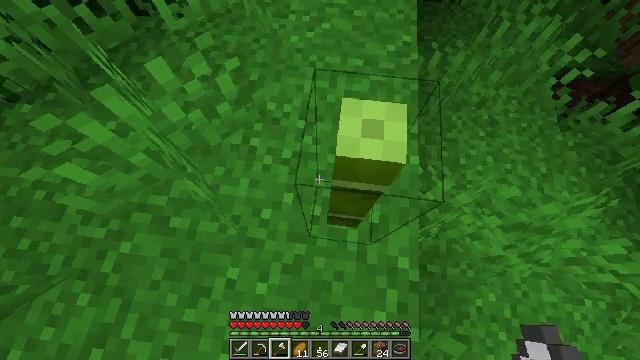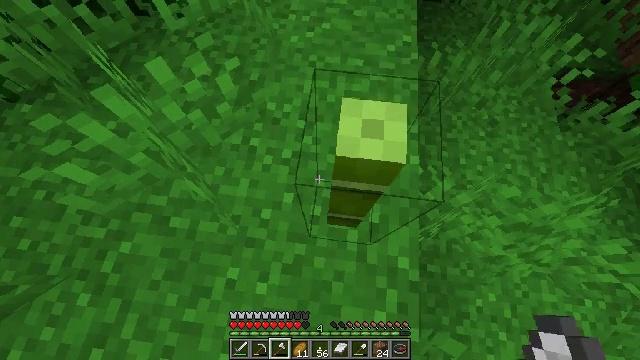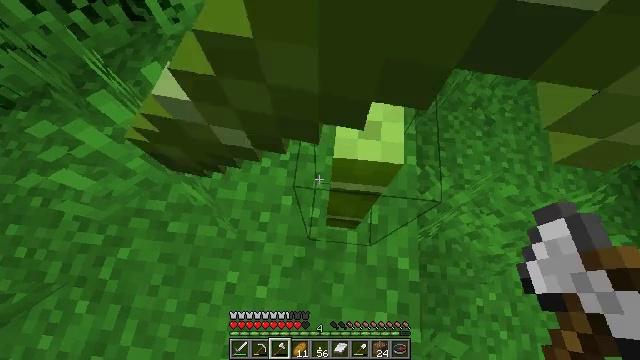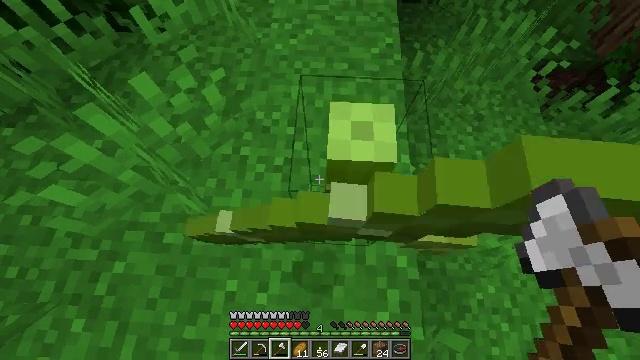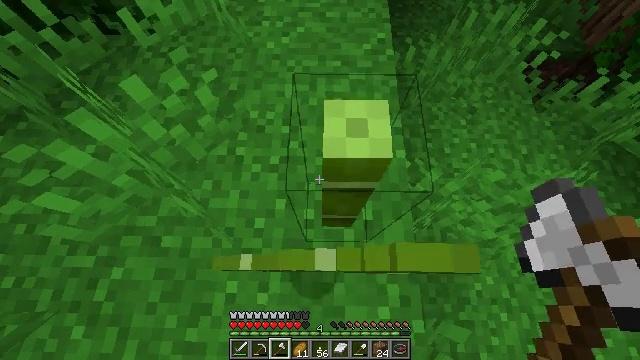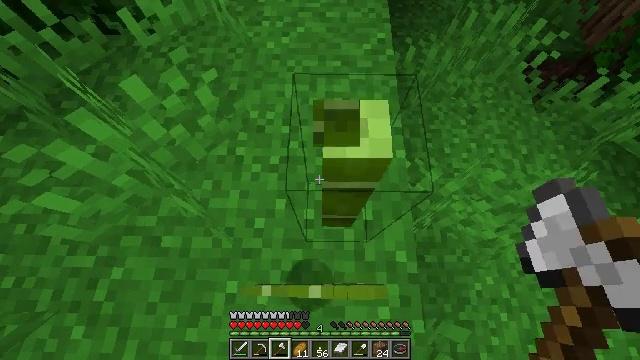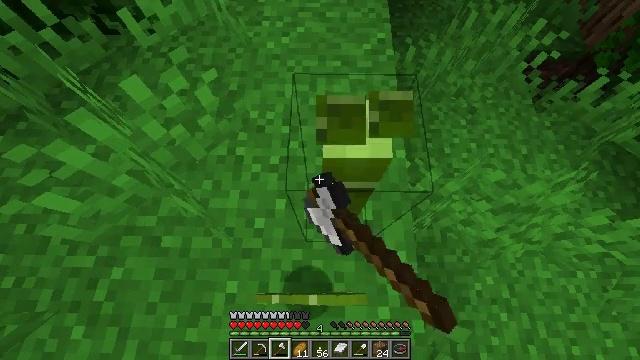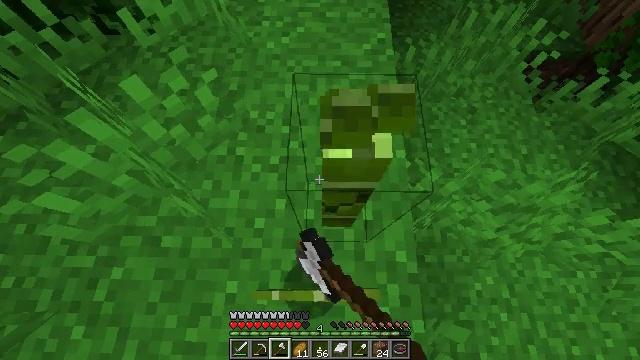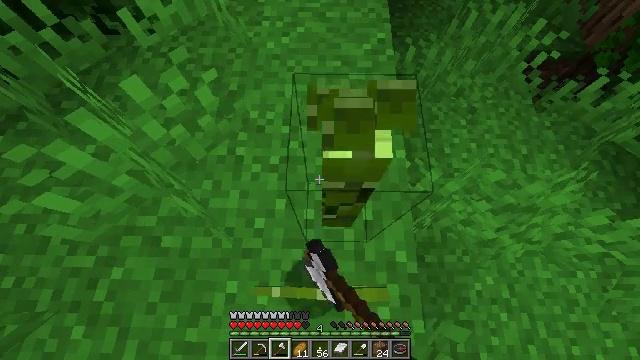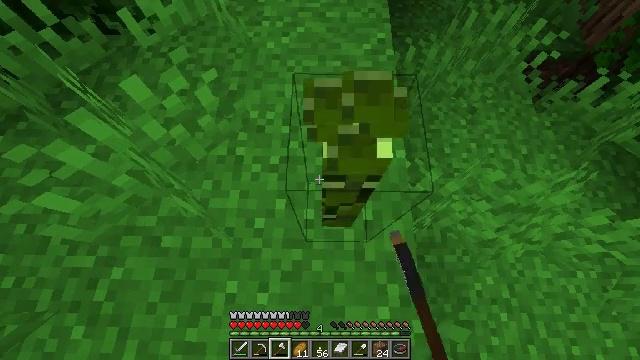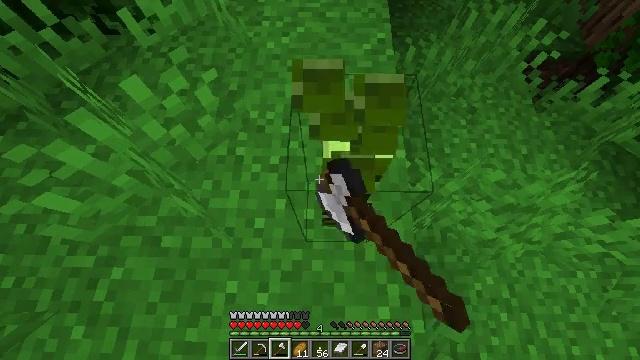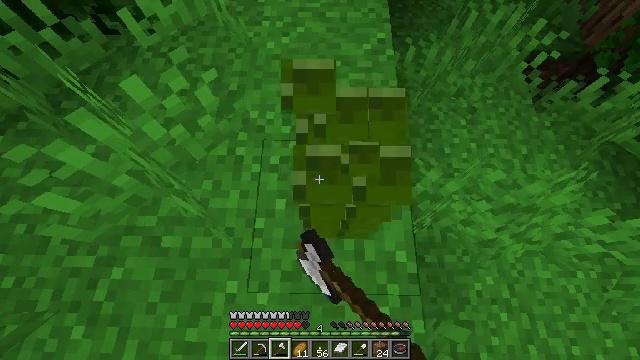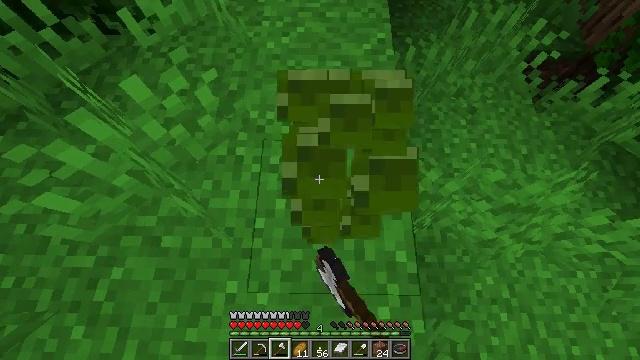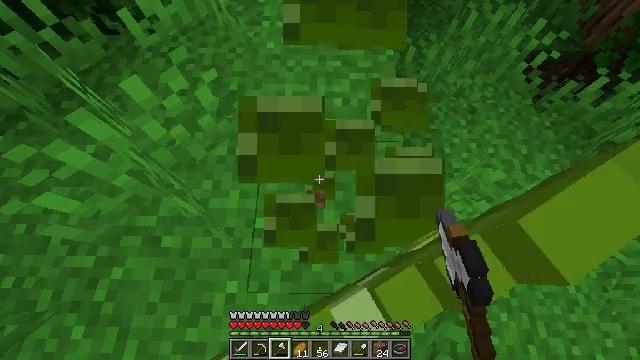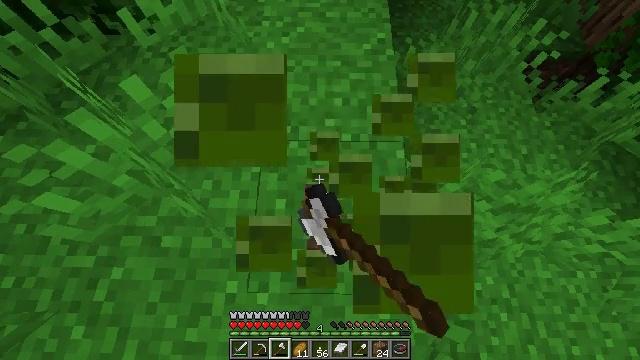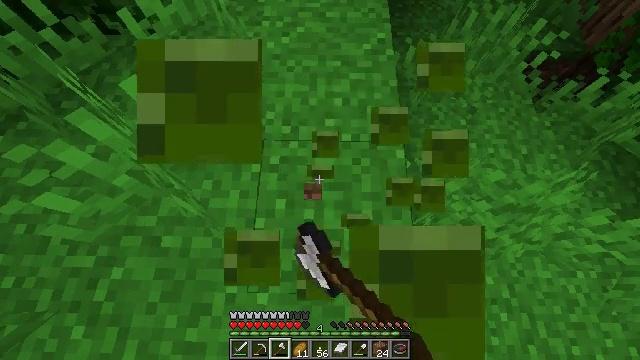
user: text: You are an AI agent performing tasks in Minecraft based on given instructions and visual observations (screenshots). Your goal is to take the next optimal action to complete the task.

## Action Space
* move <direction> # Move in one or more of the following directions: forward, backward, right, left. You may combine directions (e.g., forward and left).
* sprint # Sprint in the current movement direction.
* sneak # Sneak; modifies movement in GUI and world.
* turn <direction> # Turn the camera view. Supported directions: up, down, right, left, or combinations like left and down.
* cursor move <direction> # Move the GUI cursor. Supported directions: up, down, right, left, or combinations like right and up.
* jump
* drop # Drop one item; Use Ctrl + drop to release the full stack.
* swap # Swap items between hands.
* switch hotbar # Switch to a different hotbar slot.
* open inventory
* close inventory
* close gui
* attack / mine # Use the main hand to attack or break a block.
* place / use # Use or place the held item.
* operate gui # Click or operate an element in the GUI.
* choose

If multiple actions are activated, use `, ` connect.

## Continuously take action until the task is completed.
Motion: motion action
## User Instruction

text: Mine bamboo with your hand.
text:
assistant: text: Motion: no_op
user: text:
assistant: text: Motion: turn right
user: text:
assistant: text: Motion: turn right
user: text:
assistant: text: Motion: turn right
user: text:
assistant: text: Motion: attack / mine
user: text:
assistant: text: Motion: attack / mine
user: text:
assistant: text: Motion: attack / mine
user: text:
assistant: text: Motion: attack / mine
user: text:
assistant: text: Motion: attack / mine
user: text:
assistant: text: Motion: attack / mine
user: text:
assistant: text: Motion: attack / mine
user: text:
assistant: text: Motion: attack / mine
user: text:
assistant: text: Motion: attack / mine
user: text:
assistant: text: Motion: no_op
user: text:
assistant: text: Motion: no_op
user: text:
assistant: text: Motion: no_op
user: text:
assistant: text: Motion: no_op